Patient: sex M, age 81
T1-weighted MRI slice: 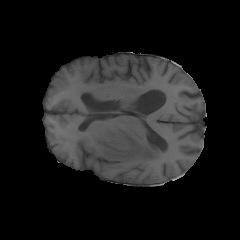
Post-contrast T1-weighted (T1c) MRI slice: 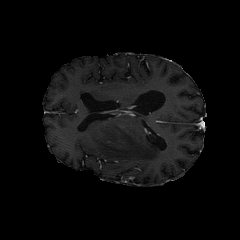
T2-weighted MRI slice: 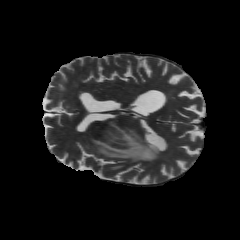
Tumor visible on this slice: yes
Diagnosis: Glioblastoma, IDH-wildtype
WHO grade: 4